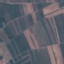
Land use / land cover: PermanentCrop